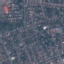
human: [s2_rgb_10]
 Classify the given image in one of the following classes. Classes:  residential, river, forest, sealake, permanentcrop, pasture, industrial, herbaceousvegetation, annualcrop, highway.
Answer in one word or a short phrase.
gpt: Residential